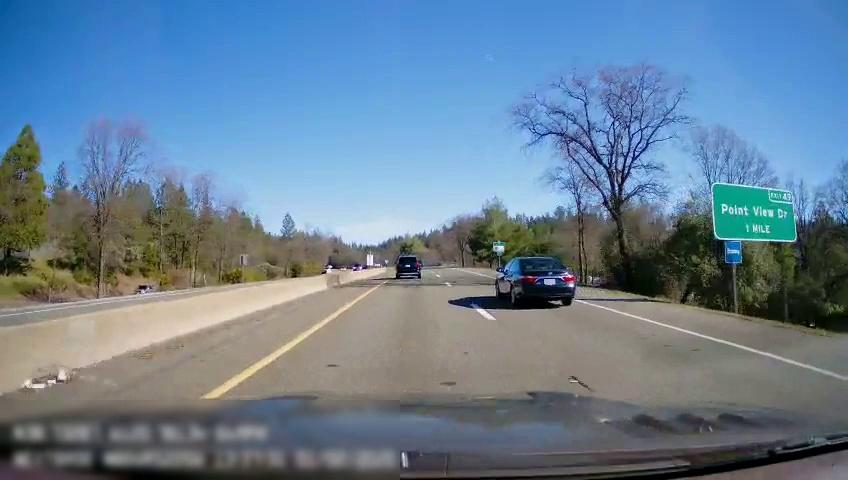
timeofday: Day
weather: Sunny
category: Drivable Space
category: Drivable Space
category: Vehicles | SUV
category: Vehicles | Car
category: Vehicles | Car
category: Vehicles | SUV
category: Lanes | Current Lane
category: Lanes | Current Lane
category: Lanes | Alternate Lane
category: Lanes | Opposite Lane
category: Traffic | Signs
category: Traffic | Signs
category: Traffic | Signs